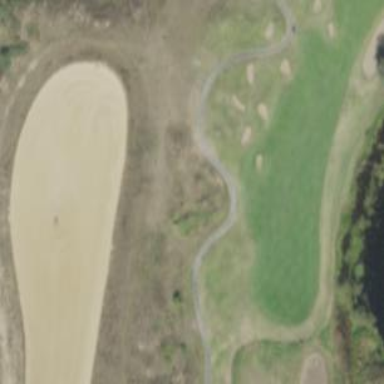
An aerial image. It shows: Rough area on grassy golf course.